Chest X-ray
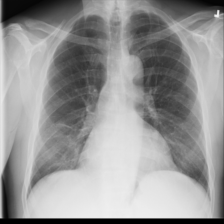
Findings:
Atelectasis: positive
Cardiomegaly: negative
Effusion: negative
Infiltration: negative
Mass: negative
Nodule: negative
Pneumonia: positive
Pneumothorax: negative
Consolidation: negative
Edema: negative
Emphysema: negative
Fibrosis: negative
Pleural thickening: negative
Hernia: negative